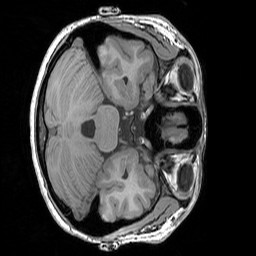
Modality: T1w
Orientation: axial
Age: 20
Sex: female
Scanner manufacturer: siemens
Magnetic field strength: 3 T
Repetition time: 1.83 s
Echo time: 0.00303 s